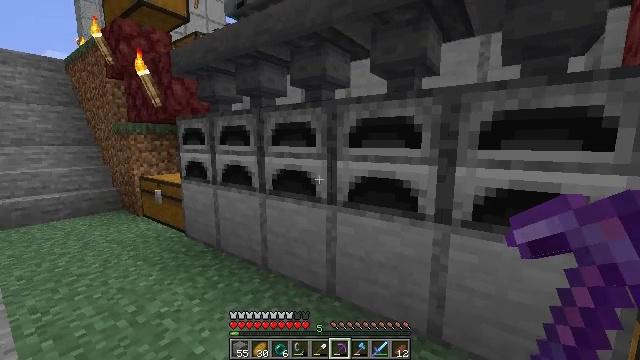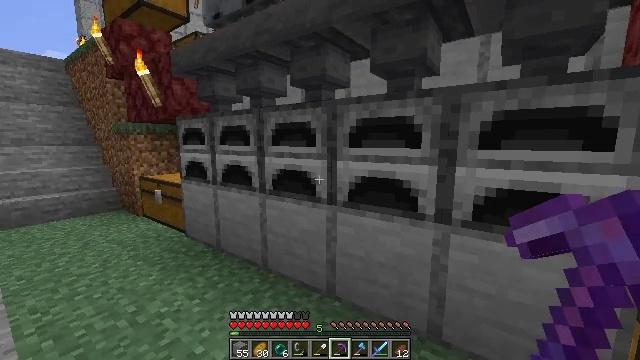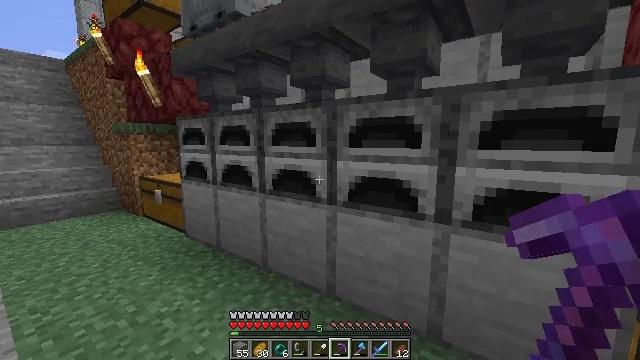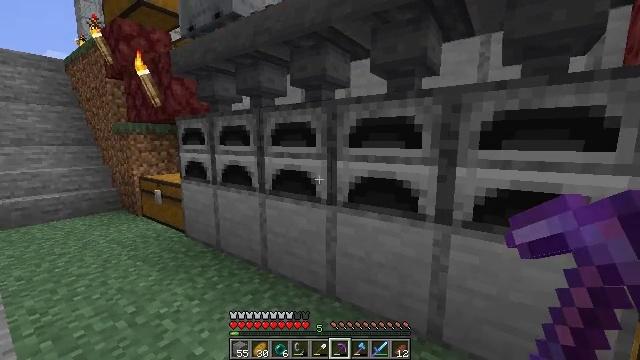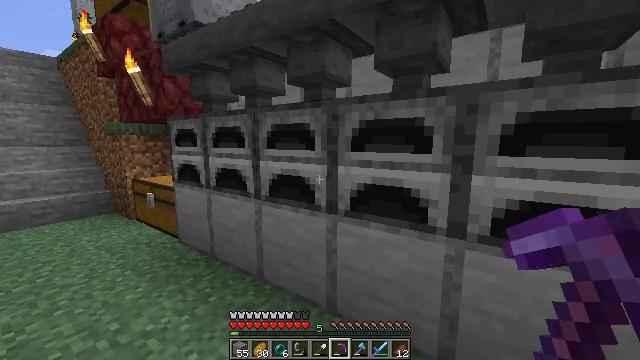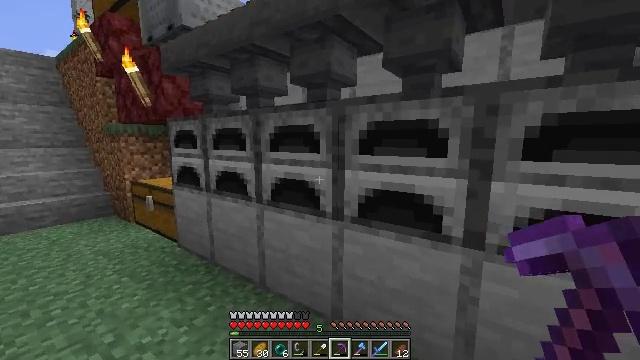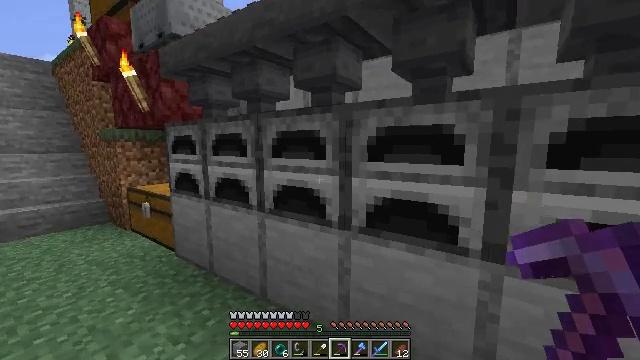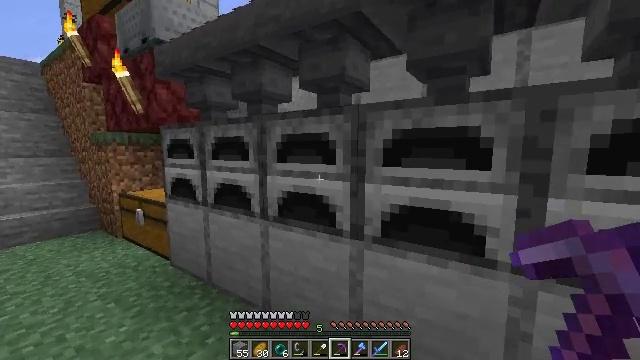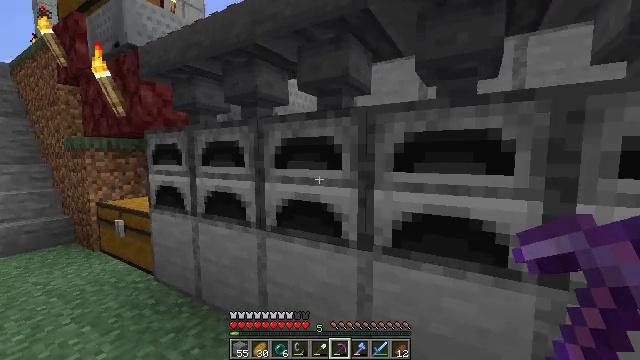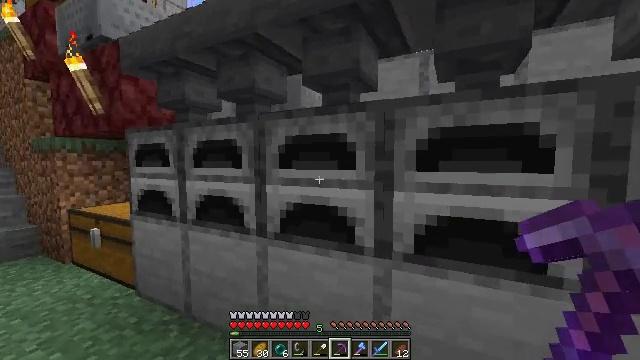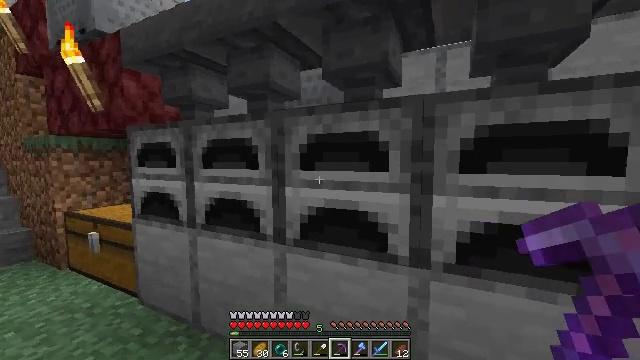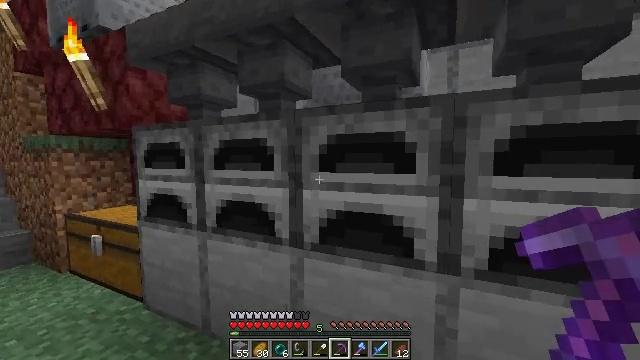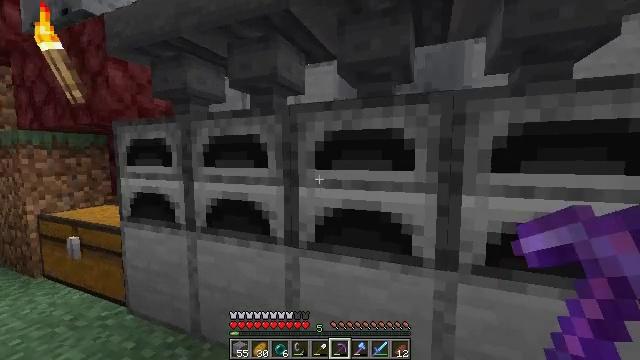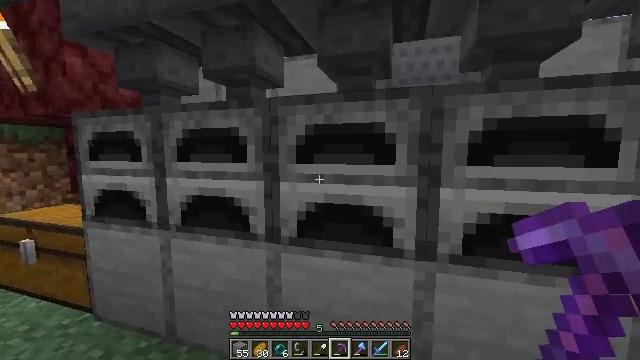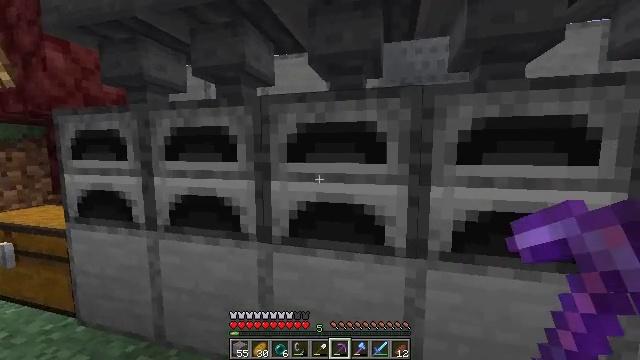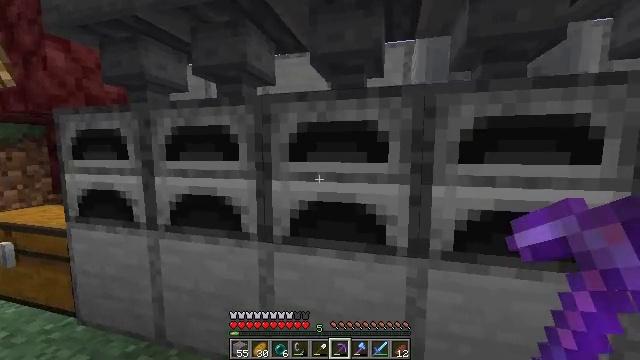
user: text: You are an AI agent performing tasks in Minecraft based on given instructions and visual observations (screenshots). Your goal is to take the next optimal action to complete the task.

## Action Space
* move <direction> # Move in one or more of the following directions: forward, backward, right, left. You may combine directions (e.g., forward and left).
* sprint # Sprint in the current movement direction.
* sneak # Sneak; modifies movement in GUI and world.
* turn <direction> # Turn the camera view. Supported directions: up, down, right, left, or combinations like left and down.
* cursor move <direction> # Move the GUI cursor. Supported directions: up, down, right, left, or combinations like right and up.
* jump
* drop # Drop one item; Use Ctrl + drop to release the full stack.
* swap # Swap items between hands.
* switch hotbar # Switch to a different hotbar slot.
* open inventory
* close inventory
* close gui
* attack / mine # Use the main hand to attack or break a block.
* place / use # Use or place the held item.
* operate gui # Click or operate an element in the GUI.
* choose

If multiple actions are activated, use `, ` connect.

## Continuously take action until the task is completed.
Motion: motion action
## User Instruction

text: Obtain stone by smelting cobblestone in the furnace.
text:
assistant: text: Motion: no_op
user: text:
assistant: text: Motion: no_op
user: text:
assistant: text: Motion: move forward
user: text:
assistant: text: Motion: move forward
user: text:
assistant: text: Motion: move forward and move left
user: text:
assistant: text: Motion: move forward and move left, turn up
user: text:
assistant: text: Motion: move forward and move left, turn right
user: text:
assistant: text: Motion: move forward and move left, turn right and up
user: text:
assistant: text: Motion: move forward and move left, turn right
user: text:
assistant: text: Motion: move left
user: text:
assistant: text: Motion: no_op
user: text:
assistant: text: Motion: turn right
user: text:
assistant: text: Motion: turn right and down
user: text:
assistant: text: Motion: turn right
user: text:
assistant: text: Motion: use / place
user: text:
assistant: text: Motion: use / place
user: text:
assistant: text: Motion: turn right, use / place
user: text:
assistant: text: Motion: turn right
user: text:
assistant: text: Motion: no_op
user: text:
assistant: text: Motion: no_op
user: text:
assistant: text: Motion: no_op
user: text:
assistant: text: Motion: no_op
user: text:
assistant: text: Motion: no_op
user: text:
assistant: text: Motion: no_op
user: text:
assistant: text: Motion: no_op
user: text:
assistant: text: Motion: turn up
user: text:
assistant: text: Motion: turn up
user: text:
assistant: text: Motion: sneak, turn right and up
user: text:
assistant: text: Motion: sneak
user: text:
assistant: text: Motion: sneak